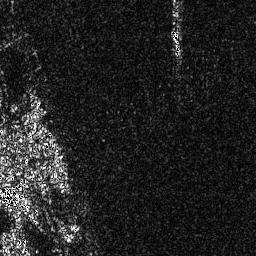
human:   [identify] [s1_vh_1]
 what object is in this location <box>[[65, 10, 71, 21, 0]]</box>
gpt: <ref>1 small ship at the top</ref>